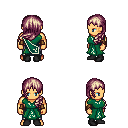
a pixel art fantasy rpg character, male body template, human, tanned skin, sash dress, metal pants, white blonde left-swept hairstyle, leather bracers, black shoes, four views (front, back, left, right), 2x2 character sprite sheet, small pixel art, hard edges, no anti-aliasing